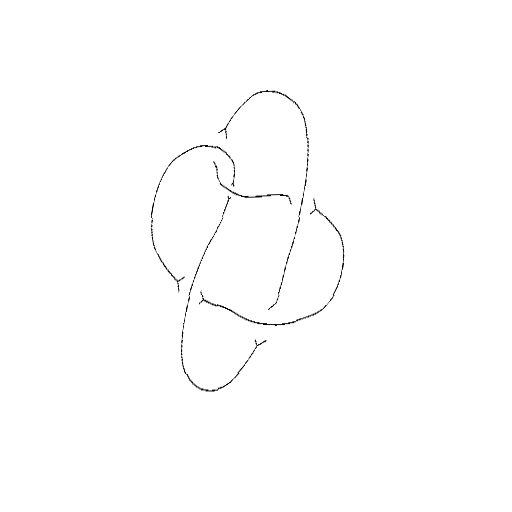
Crossing number: 5